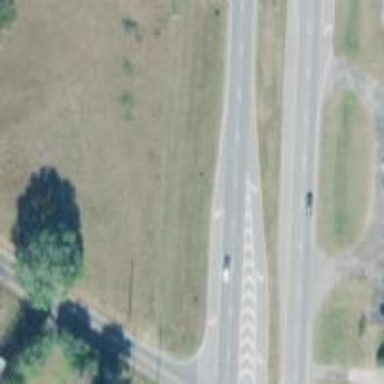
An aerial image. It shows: Dual carriageway trunk highway with asphalt surface. It is expressway.